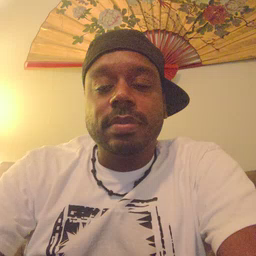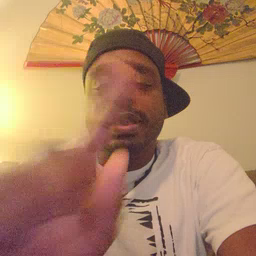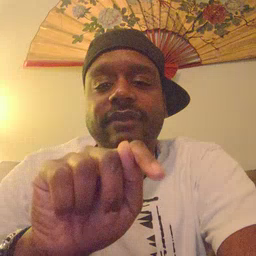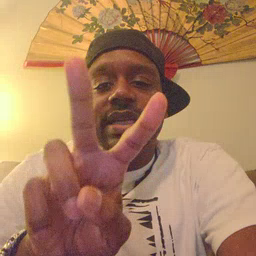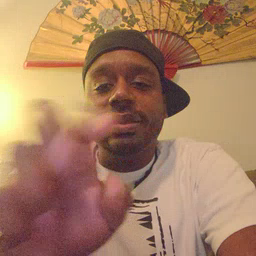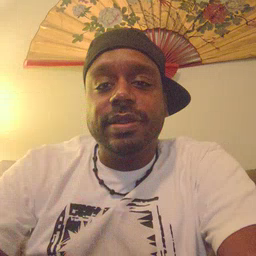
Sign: TV